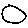
Label: circle